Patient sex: M
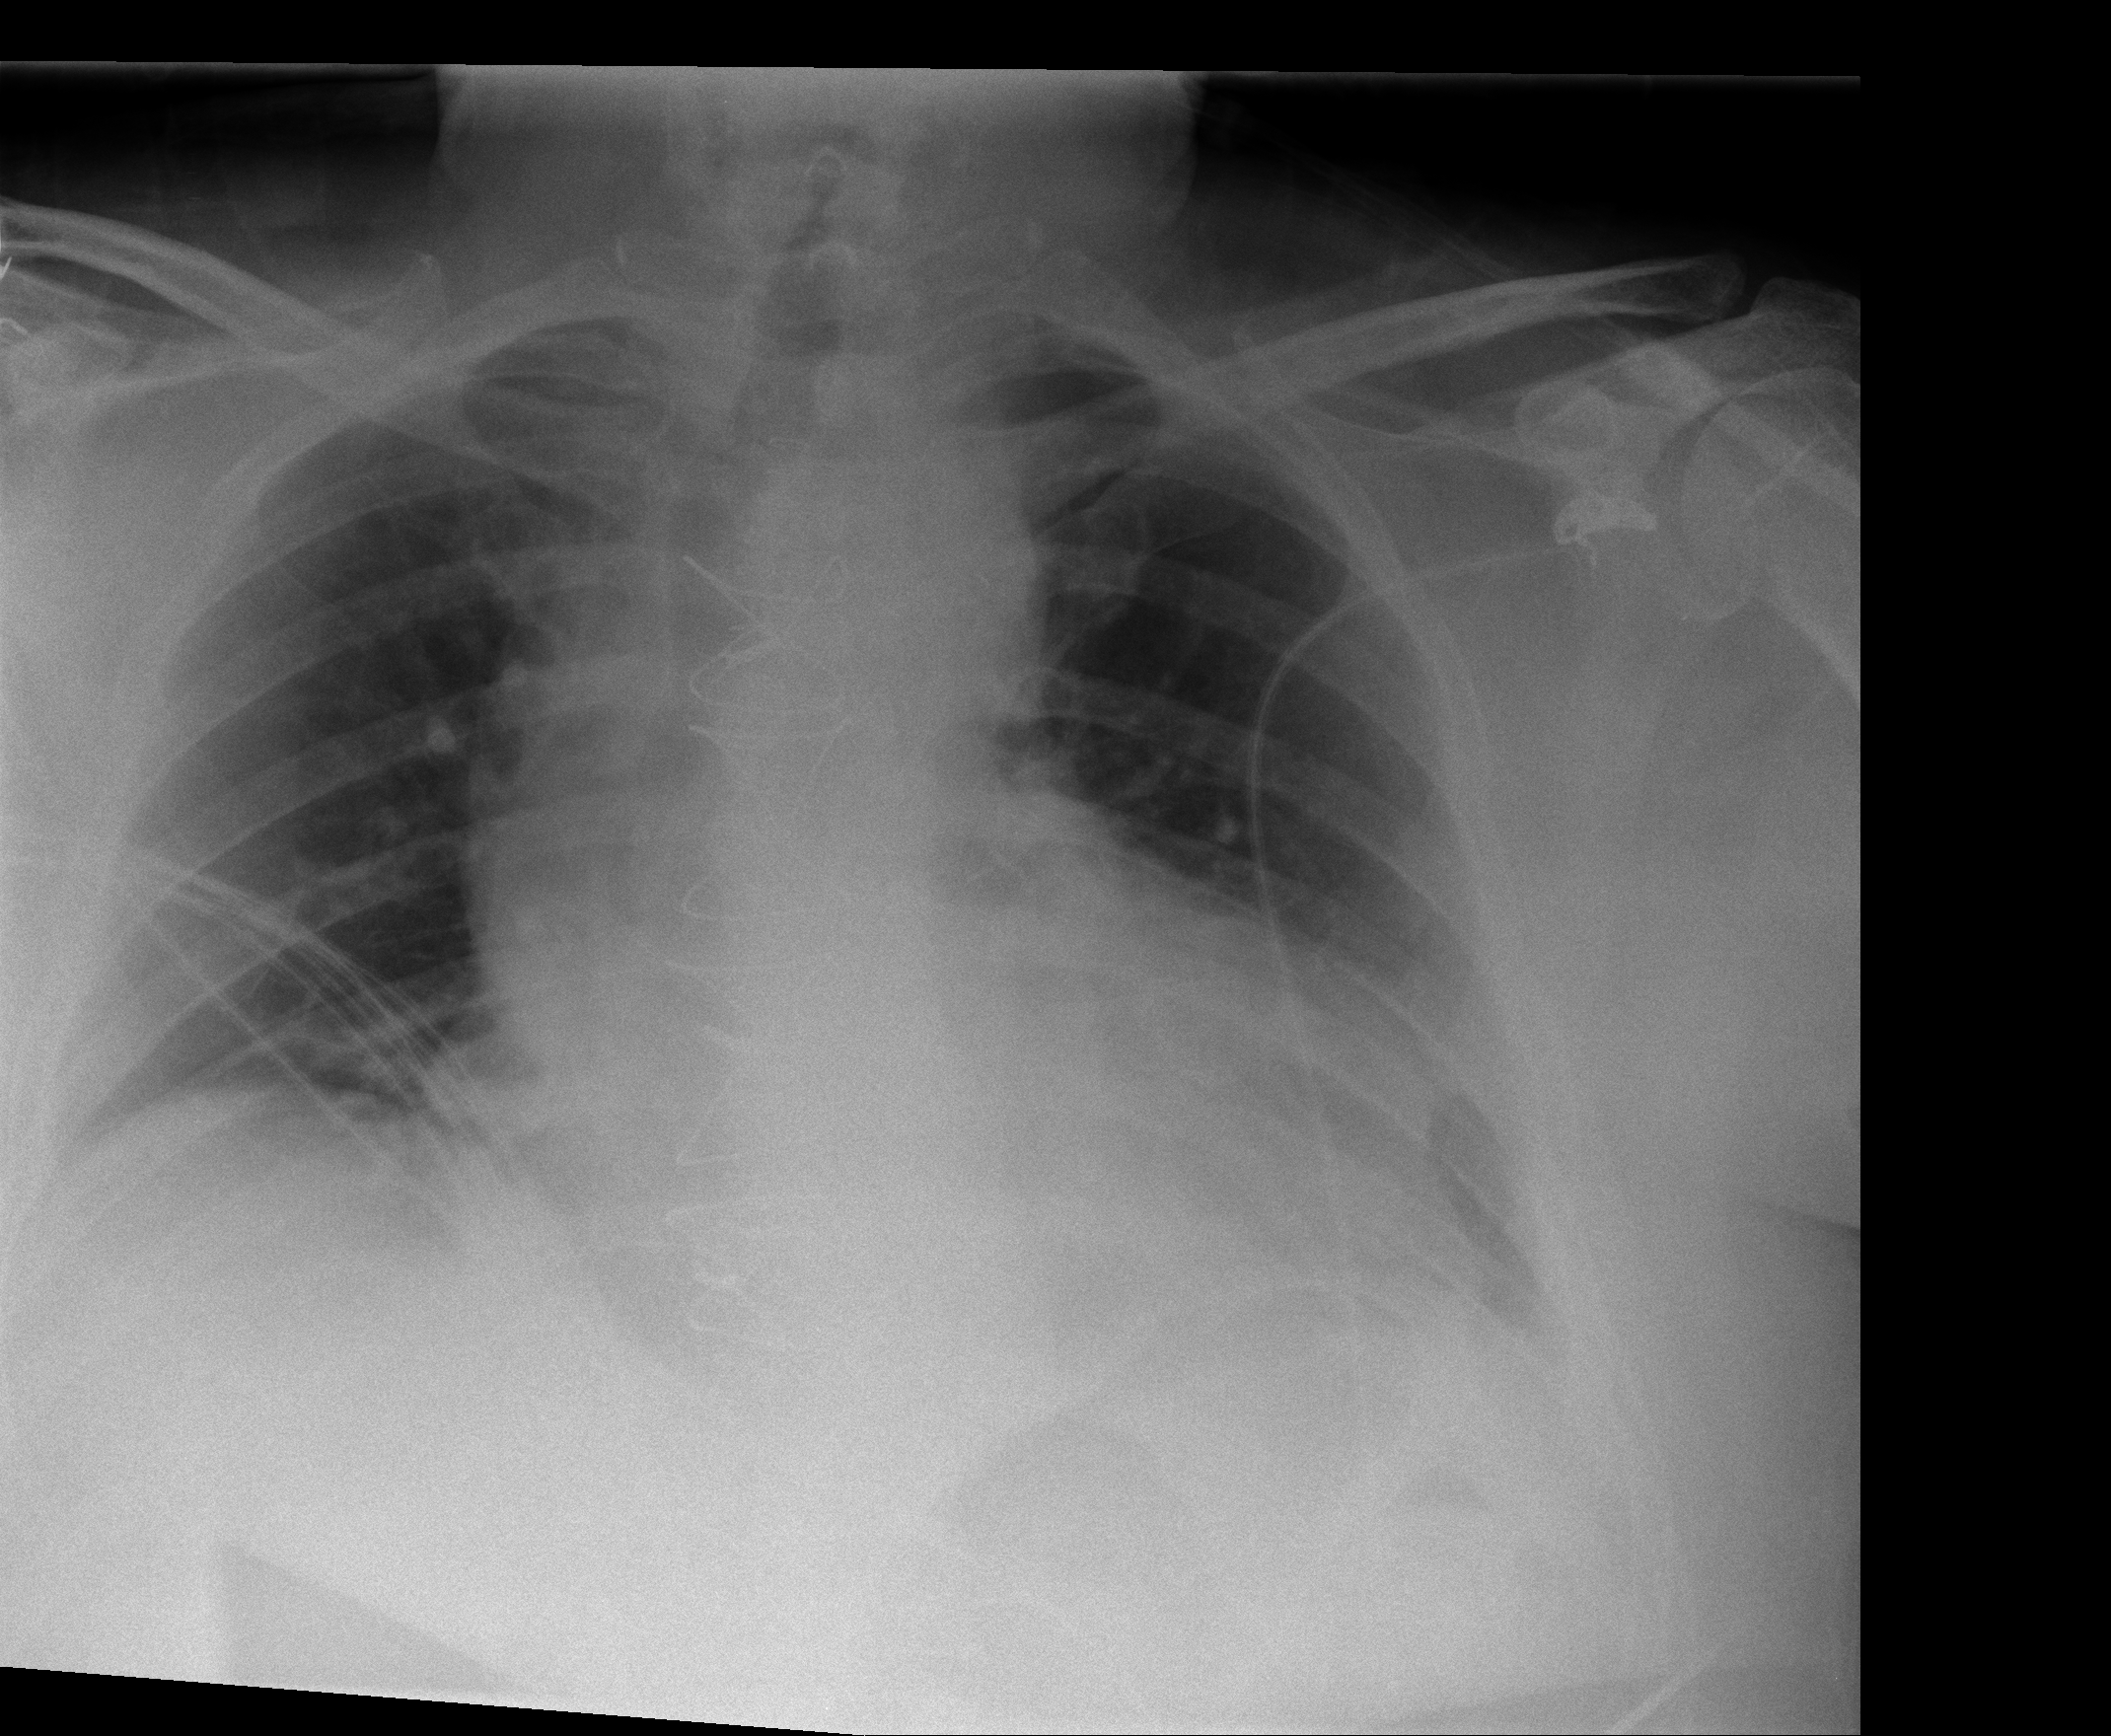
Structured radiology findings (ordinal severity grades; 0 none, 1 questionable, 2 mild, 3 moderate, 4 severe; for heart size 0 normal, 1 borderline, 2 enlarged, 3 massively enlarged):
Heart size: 2
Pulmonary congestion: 2
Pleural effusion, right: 0
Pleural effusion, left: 2
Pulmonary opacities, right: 0
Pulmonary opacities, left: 0
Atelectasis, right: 0
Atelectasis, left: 2